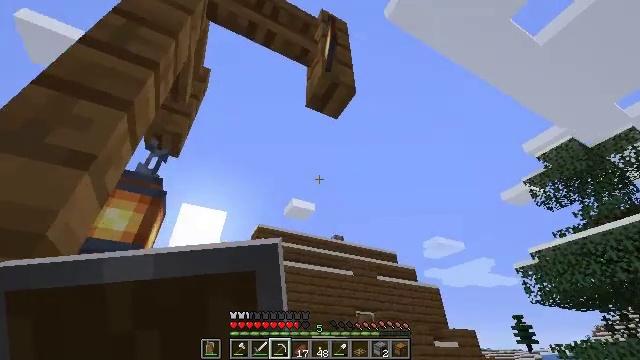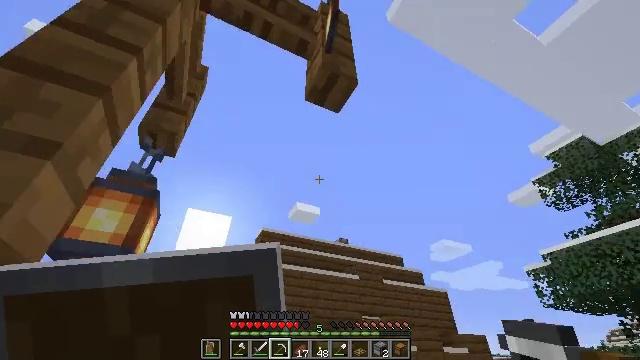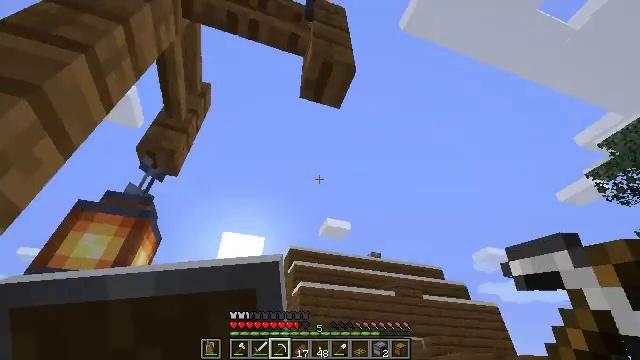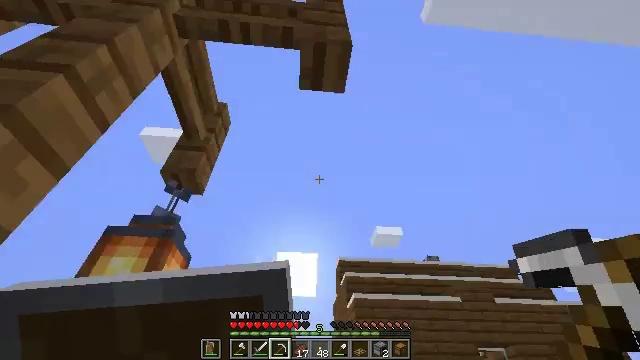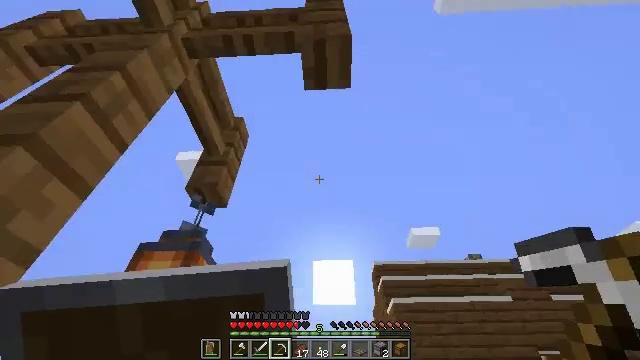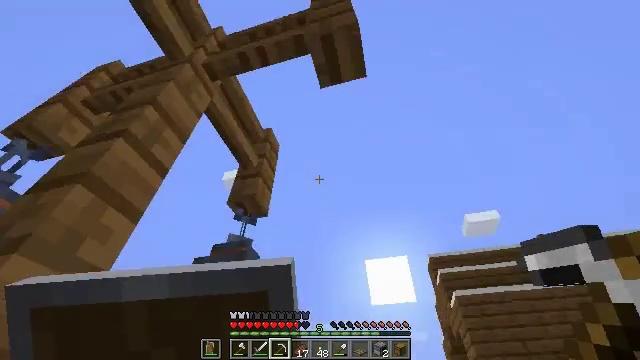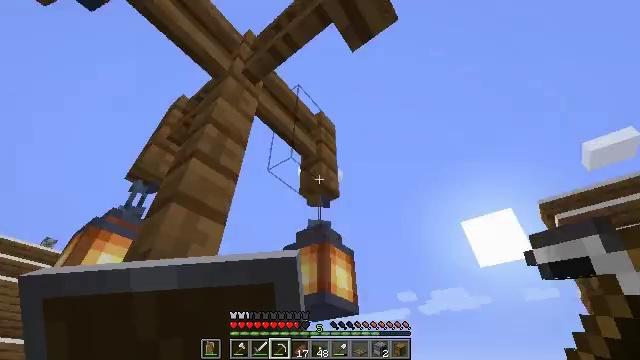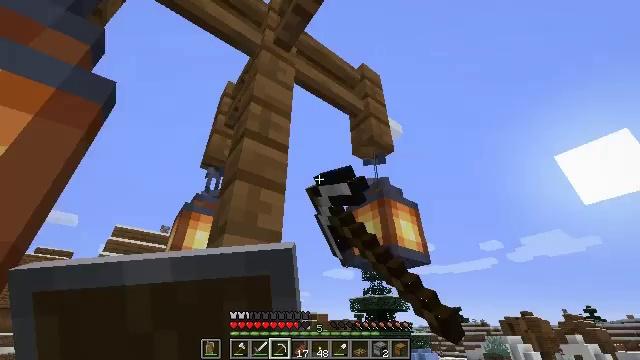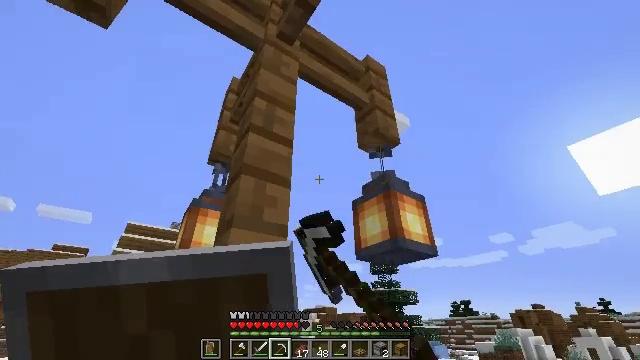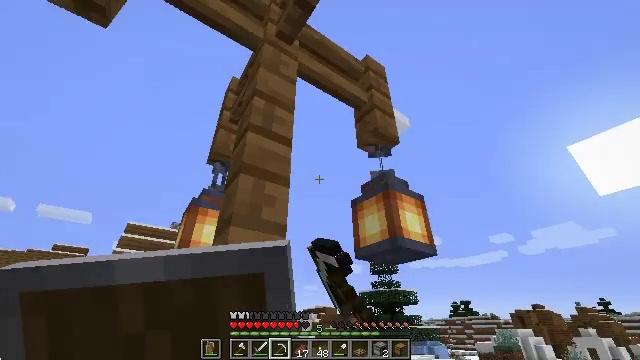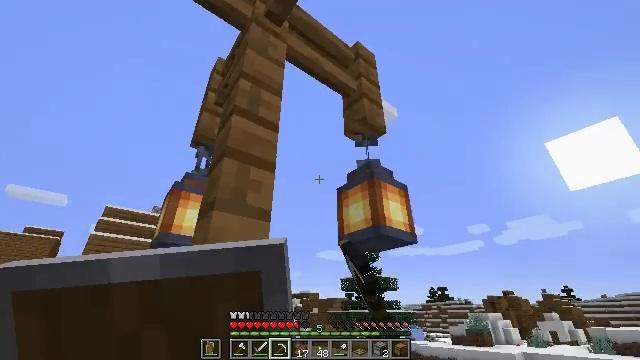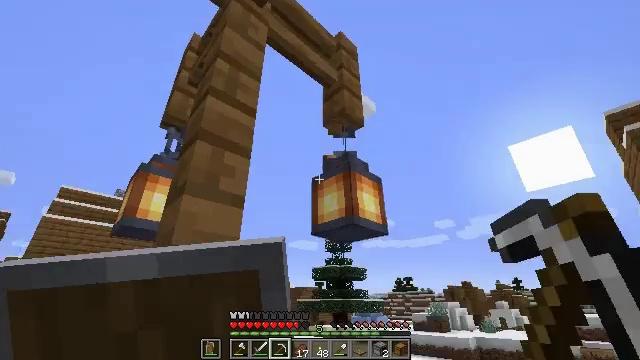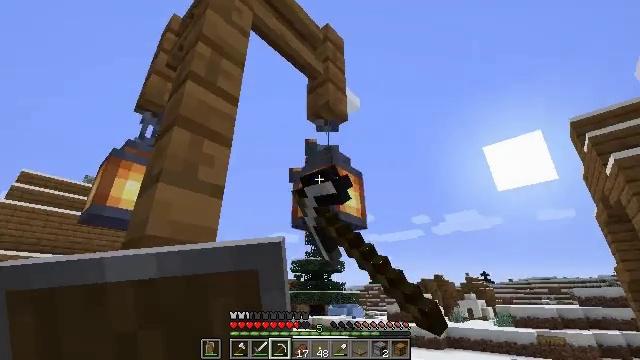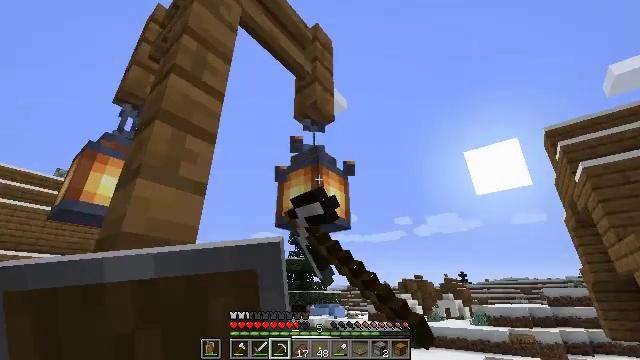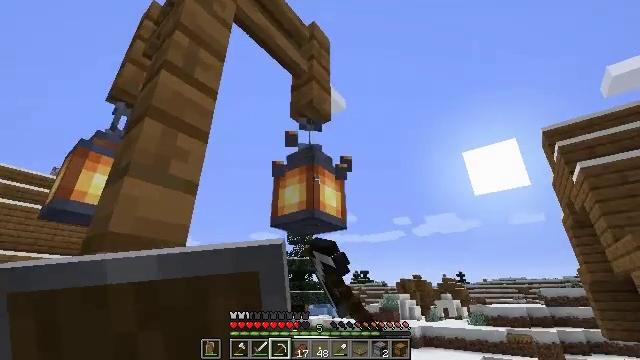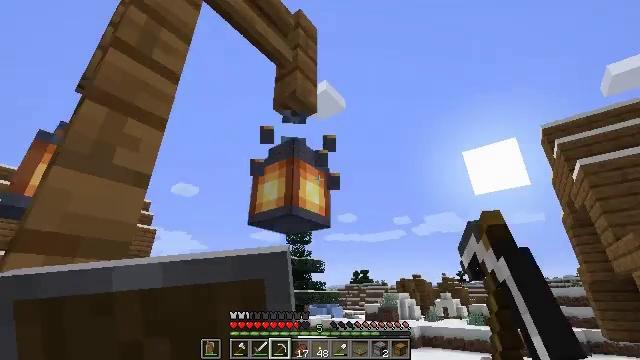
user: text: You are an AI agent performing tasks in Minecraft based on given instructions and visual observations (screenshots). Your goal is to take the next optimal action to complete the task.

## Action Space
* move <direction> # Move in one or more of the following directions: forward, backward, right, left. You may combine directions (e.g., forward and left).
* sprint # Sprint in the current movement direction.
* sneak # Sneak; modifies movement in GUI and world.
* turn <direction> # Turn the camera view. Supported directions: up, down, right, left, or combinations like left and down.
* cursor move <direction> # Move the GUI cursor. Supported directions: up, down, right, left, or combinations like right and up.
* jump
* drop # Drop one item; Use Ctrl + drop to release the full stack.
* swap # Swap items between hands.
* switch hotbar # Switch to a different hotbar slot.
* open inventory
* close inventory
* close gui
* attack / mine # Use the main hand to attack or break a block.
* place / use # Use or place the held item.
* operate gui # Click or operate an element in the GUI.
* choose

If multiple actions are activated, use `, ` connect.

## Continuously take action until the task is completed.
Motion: motion action
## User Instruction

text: Retrieve the lantern for relighting.
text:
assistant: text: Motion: move forward and move right, turn left, attack / mine
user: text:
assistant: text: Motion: move forward and move right, turn left and up, attack / mine
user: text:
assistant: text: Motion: move forward and move right, turn left and up, attack / mine
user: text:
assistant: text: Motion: turn left and up, attack / mine
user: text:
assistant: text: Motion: turn left, attack / mine
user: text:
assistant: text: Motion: turn left and down, attack / mine
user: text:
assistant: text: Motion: turn left and down, attack / mine
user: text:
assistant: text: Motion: turn left and down, attack / mine
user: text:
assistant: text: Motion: attack / mine
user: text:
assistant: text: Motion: turn right and down, attack / mine
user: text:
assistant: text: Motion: turn right and down, attack / mine
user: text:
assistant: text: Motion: turn right and down, attack / mine
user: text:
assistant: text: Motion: turn right, attack / mine
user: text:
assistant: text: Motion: move forward and move right, attack / mine
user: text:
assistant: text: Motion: move forward and move right, attack / mine
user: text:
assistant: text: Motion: move forward and move right, attack / mine
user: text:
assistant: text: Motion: attack / mine
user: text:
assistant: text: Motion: attack / mine
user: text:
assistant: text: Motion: turn left and up, attack / mine
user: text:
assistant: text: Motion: turn left and up, attack / mine
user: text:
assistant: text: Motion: turn left, attack / mine
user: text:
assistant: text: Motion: turn left, attack / mine
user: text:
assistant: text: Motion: attack / mine
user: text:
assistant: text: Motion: turn left, attack / mine
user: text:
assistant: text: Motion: attack / mine
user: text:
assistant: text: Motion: attack / mine
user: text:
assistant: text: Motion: attack / mine
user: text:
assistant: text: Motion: attack / mine
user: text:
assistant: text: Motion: attack / mine
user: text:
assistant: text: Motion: attack / mine